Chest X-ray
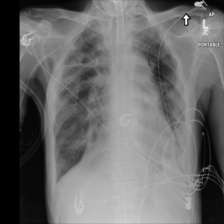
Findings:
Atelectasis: negative
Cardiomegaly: negative
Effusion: negative
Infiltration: negative
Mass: negative
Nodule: negative
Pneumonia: negative
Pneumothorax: negative
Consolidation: negative
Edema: negative
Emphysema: negative
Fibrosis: negative
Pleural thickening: negative
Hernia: negative